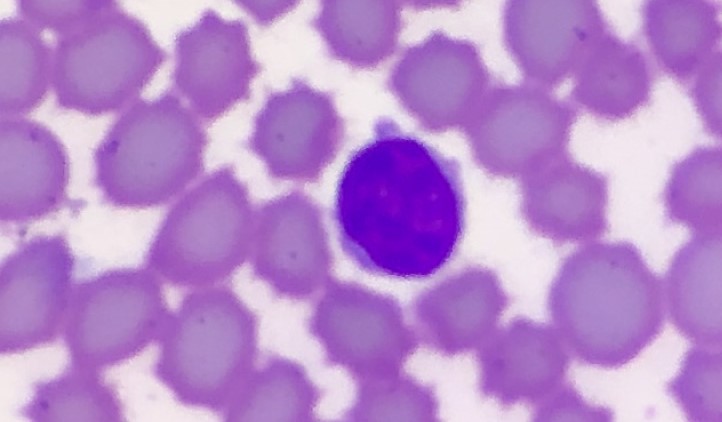
White blood cell type: Lymphocyte